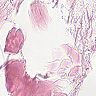
Metastatic tissue present: no